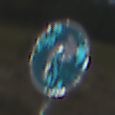
Verkehrszeichen: VorgeschriebeneFahrtrichtungRechts
Umgebung: Outdoor, Nature
Tageszeit: Midday
Wetter: Overcast
Licht: Natural
Jahreszeit: NotSpecified
Kontrast: LowContrast